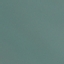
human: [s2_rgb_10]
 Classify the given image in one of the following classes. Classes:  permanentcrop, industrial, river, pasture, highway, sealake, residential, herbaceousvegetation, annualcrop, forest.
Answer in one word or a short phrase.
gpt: SeaLake